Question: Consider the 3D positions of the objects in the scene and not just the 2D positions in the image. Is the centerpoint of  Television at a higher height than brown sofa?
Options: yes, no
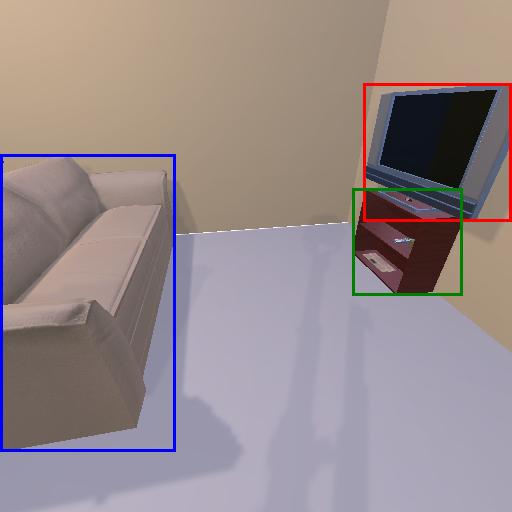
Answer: yes